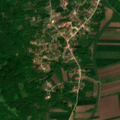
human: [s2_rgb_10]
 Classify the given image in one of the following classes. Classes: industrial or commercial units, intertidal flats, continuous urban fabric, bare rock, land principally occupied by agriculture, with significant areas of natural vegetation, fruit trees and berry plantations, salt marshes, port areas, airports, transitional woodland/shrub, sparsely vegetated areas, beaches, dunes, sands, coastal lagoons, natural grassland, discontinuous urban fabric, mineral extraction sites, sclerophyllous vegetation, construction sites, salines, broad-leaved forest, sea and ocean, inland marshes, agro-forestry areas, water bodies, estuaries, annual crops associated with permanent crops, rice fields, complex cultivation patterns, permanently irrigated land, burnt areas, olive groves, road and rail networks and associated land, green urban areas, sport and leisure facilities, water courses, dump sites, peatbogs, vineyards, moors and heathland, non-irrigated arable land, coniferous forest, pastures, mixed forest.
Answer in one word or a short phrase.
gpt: discontinuous urban fabric, non-irrigated arable land, complex cultivation patterns, land principally occupied by agriculture, with significant areas of natural vegetation, broad-leaved forest